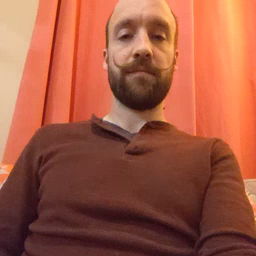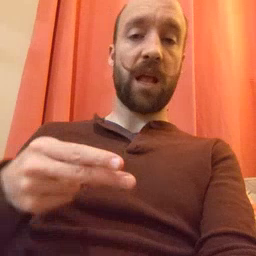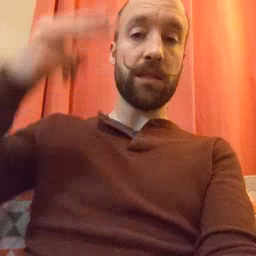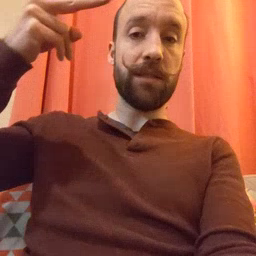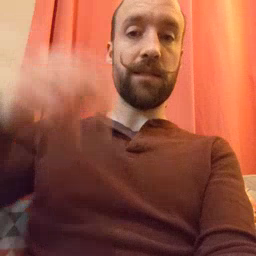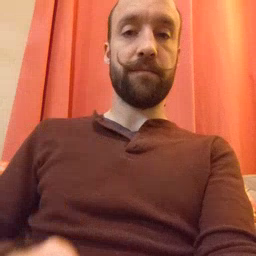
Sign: high